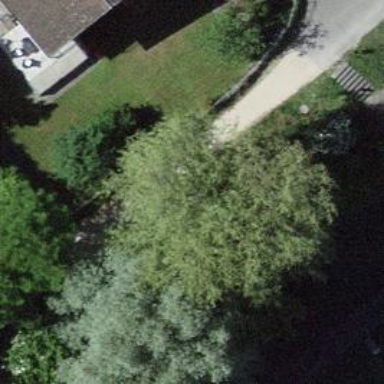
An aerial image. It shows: Bench.